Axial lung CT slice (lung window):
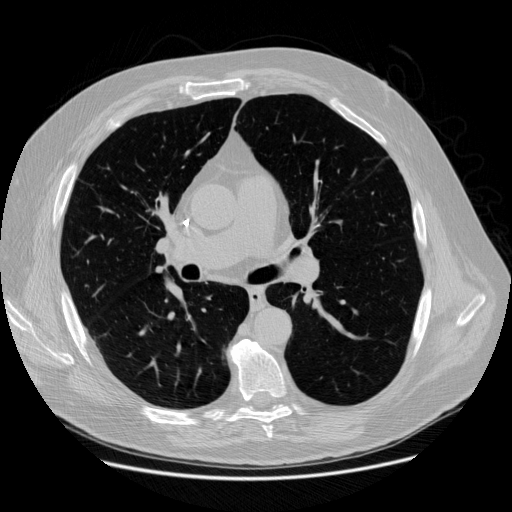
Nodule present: no